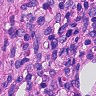
Metastatic tissue present: no